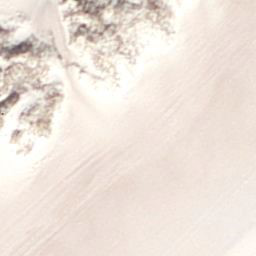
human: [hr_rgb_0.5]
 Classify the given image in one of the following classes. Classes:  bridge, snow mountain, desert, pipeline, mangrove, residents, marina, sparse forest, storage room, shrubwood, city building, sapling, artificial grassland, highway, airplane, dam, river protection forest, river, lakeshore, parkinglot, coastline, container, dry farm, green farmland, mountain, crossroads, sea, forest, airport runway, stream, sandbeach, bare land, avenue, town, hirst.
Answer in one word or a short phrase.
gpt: sandbeach